Question: I am trying to parse the JSON string sent as ajax response from PHP file using jQuery / JavaScript.
Ajax call:
'''
<script>
$(document).ready(function(){
var query = $("#editor").html().replace(/(<([^>]+)>)/ig,"");
$.ajax({
type: "POST",
url: "app/query_db.php",
data: "q="+query,
success: function(resp){
if(resp) {
alert("Response : "+resp);
$("#res_data").html(resp);
}
else{
alert("Response: Failed")
}
});
return false;
});
});
</script>
'''
PHP file :
'''
$db_conn = new db_connect();
$conn = $db_conn->connectToDB($DBHost,$DBName,$DBUser,$DBPwd);
$query_res = array();
if (fill_numeric_array_with_query_assoc($query_res, $sql_query, $conn)) { // Function to execute the query and fill the result
//do nothing
} else {
echo("Error description: " . mysqli_error($conn)); // Error message to display if failed to fetch the data
exit();
}
$data = json_encode($query_res);
echo $data;
Result: [{"uid":"admin","pwd":"xyz"},{"uid":"guest","pwd":"abc"}]
'''
Whenever I try to parse the above JSON string I am ending up with 0 and 1 as keys and the other stuff as values. The strange thing is when I copy this result and assign it to a variable in JavaScript it's parsing the string correctly.
Don't know what's going wrong when trying to parse it as AJAX response.
Table format when parsed the JSON string as AJAX response:

Response when assigned to variable in javascript :
'''
uid pwd
admin xyz
guest abc
'''
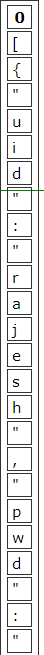
Answer: This will take the data and turn each object into a row in a table. I'm going to assume that '#res_data' is an empty '<table>' element.
'''
$.ajax({
type: "POST",
url: "app/query_db.php",
data: "q=" + query,
dataType: "json",
success: function(resp) {
if (resp) {
alert("Response : " + resp);
$("#res_data").empty();
if (resp.length > 0) {
var header = "<tr>";
for (var key in resp[0]) {
"<th>" + key + "</th>";
}
header += "</tr>";
$("#res_data").append(header);
var rows = "";
for (var i=0; i< resp.length;i++) {
rows += "<tr><td>" + resp[i].uid + "</td><td>" + resp[i].pwd + "</td></tr>";
}
$("#res_data").append(rows);
}
else { alert("No data returned"); }
} else {
alert("Response: Failed")
}
}
});
'''
Note the extra ajax option: 'dataType: "json"'. This is important. Because your PHP doesn't send any header to tell the client to interpret the response as JSON, it likely interprets it as text. So you have to add 'dataType:"json"' so jQuery knows what to do, and makes the response directly into a JS object. Then you should have no problem. If you don't, then it will see it as a string, and then loop through it one character at a time, which will result in the strange output you showed in the question.